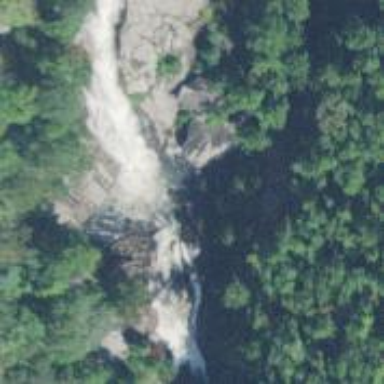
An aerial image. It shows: Beautiful waterfall.